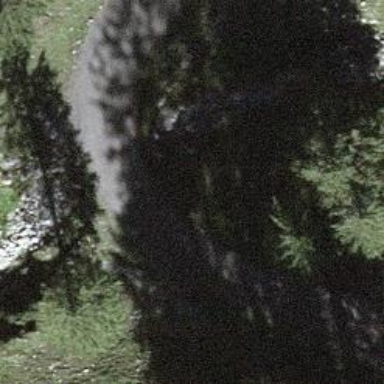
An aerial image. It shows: Culvert tunnel.